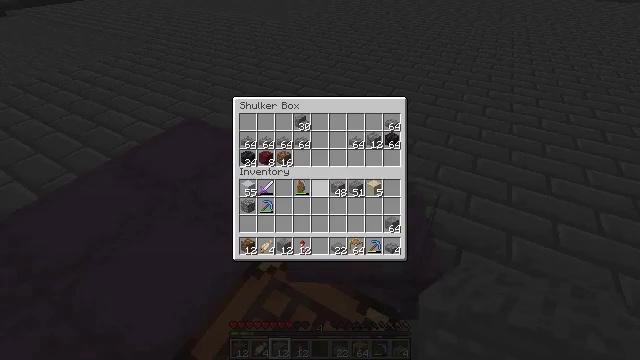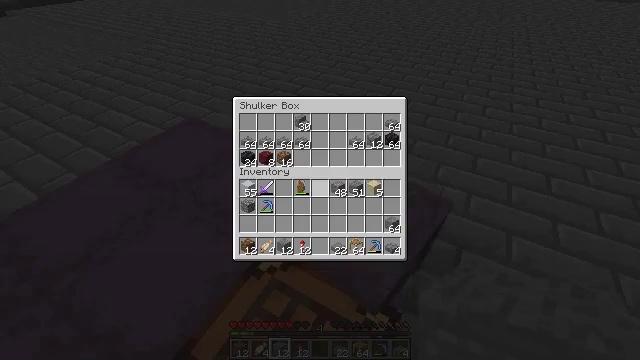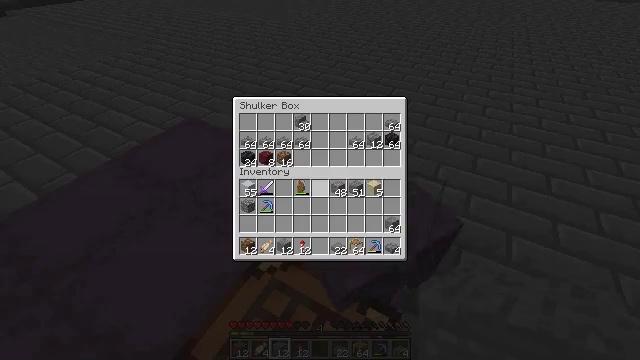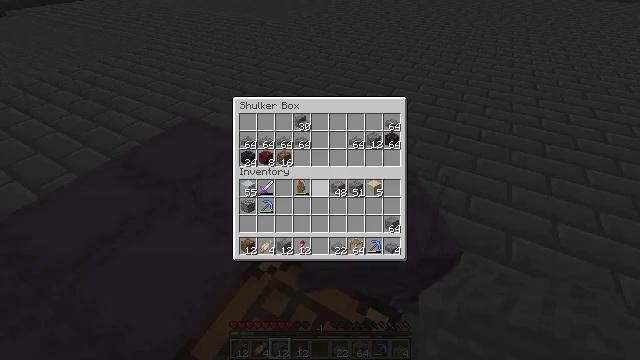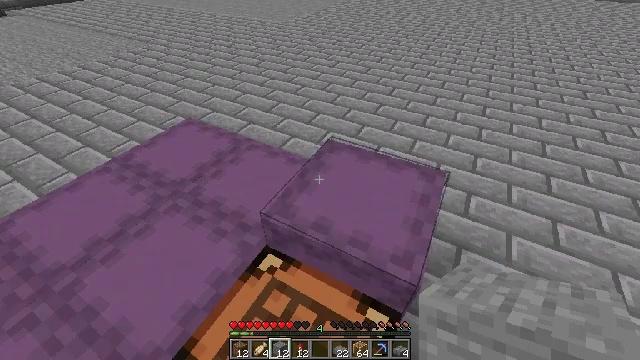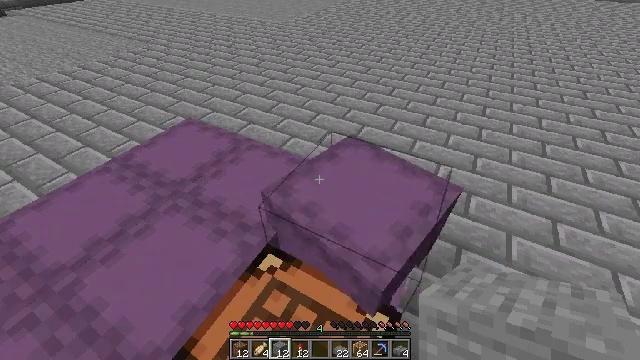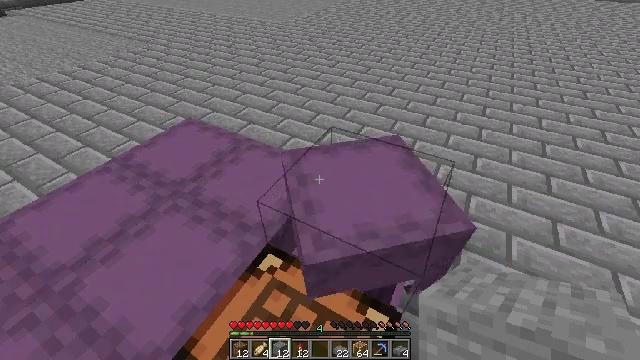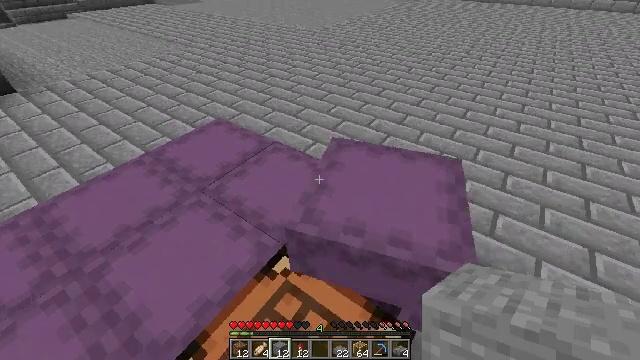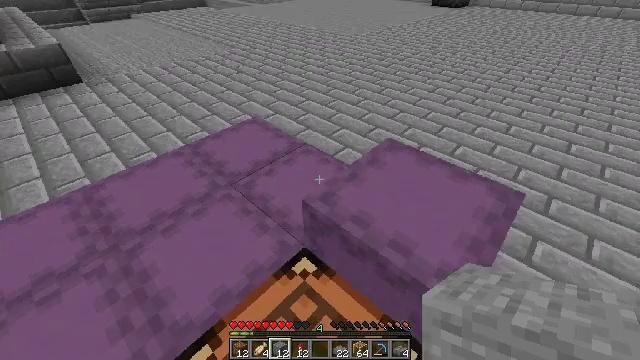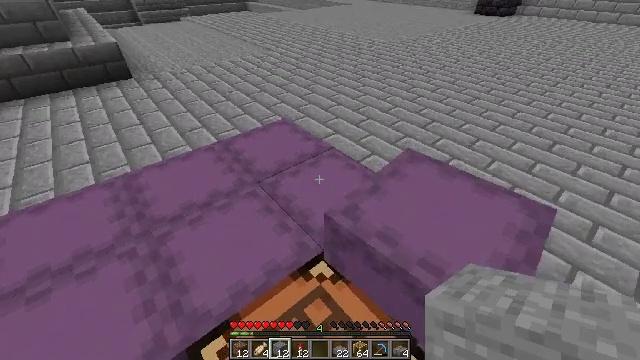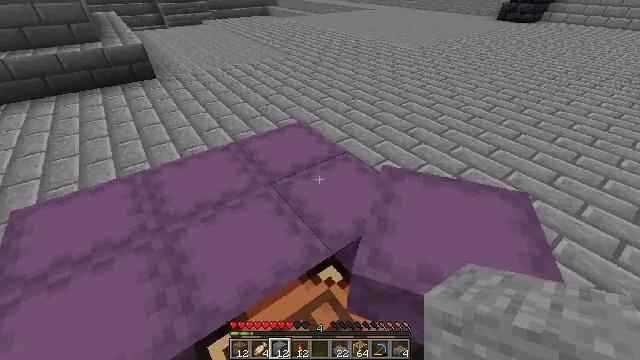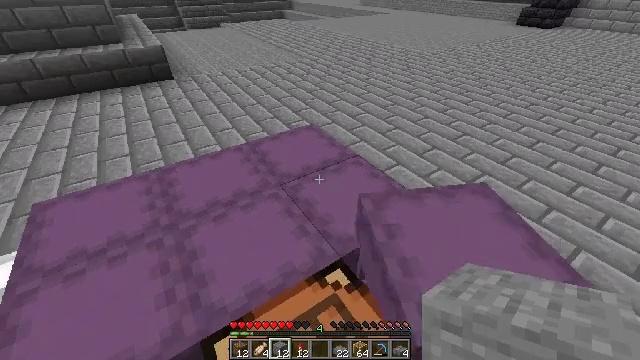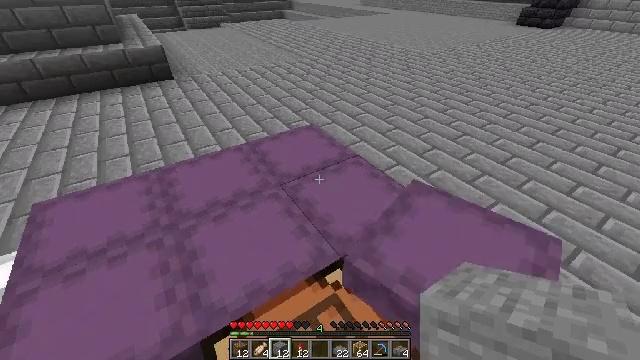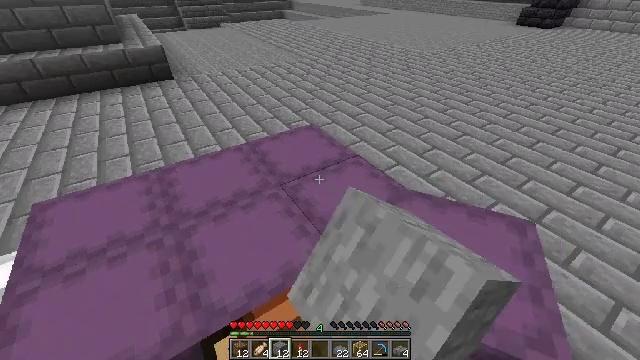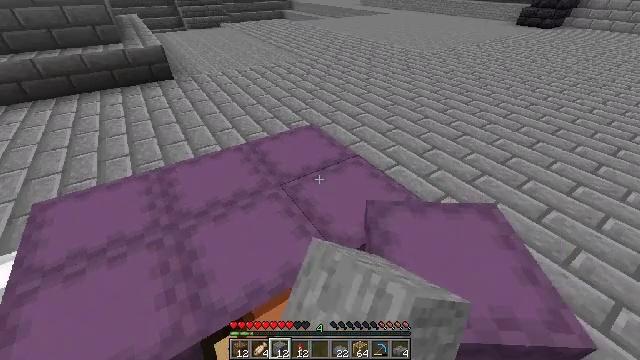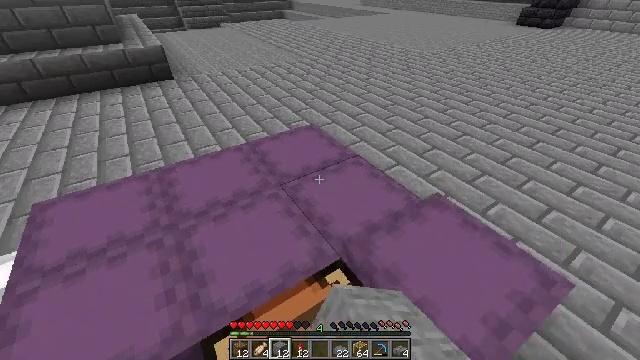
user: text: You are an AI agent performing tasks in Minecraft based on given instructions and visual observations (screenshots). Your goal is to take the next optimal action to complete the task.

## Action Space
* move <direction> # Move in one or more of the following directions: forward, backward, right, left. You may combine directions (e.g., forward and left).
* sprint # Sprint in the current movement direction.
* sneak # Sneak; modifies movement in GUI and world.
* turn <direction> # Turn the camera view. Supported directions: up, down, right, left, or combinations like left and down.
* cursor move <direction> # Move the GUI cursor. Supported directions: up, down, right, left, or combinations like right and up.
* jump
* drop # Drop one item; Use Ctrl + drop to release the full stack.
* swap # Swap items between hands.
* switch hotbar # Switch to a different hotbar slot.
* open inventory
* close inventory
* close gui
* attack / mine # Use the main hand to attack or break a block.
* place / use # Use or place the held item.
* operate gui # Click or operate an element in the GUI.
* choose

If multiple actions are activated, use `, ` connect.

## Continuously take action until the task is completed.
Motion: motion action
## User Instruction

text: Collect the shulker box to move it.
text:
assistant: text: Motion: no_op
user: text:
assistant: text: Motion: no_op
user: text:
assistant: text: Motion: no_op
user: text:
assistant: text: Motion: no_op
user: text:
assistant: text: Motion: close gui
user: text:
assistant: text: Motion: no_op
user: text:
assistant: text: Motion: turn left and up
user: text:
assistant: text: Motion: turn left
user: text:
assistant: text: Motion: turn left
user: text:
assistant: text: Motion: turn left
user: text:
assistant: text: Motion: turn left
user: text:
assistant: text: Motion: use / place
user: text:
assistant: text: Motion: use / place
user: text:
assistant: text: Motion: no_op
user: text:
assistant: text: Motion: no_op
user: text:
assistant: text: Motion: no_op
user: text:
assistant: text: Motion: open gui
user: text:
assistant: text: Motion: no_op
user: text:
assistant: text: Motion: no_op
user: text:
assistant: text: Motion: no_op
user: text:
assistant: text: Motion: no_op
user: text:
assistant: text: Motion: no_op
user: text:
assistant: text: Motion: no_op
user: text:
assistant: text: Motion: close gui
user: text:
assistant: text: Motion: open inventory
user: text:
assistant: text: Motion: no_op
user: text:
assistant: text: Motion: turn left
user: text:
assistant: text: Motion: turn left and up
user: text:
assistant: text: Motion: turn left and up
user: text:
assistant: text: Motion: turn left